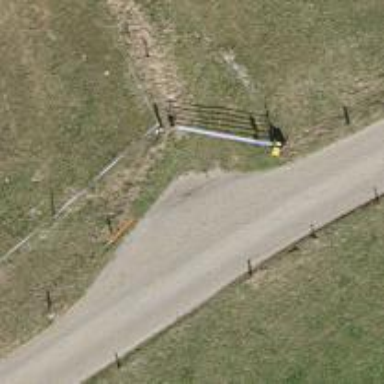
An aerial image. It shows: Gate.